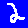
Digit: 2